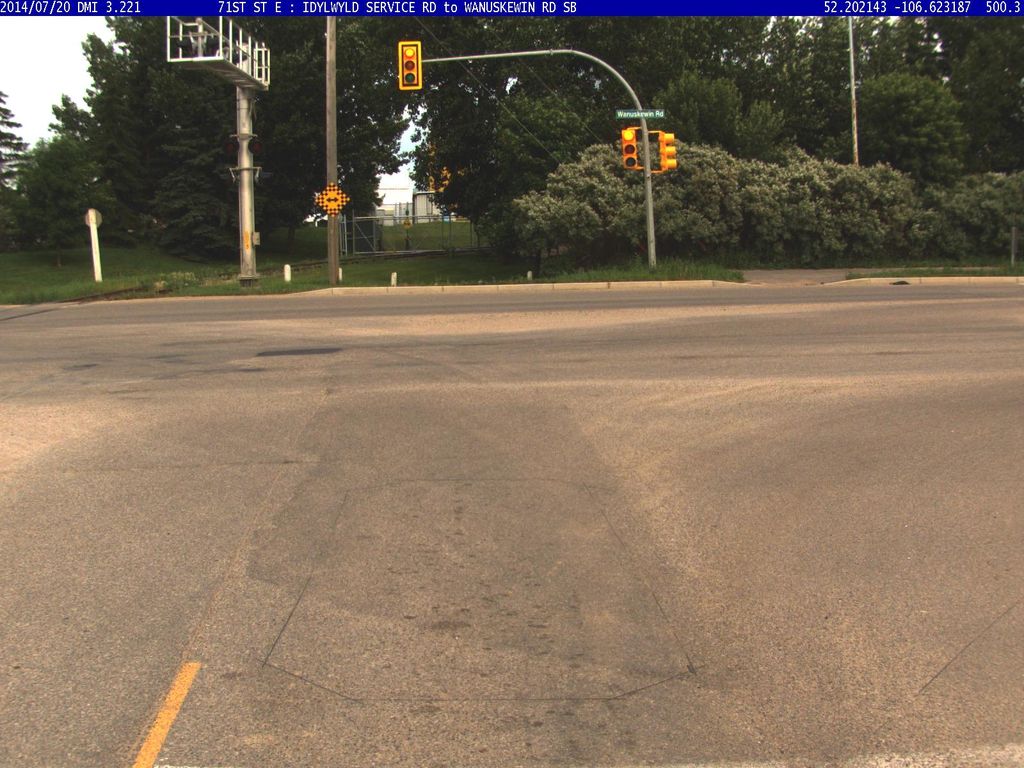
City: saskatoon